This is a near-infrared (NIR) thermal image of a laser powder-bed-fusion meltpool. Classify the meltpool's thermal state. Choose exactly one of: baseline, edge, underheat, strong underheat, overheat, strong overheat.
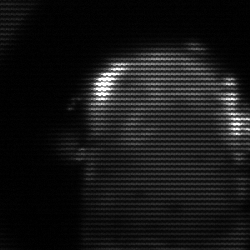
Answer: baseline